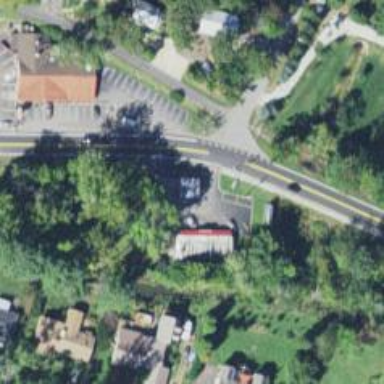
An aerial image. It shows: Convenience shop.